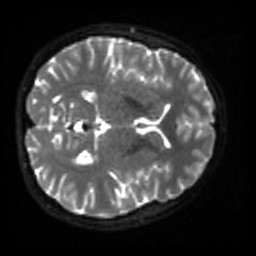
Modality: sbref
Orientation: axial
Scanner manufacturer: siemens
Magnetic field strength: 3 T
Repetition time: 4 s
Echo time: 0.0594 s